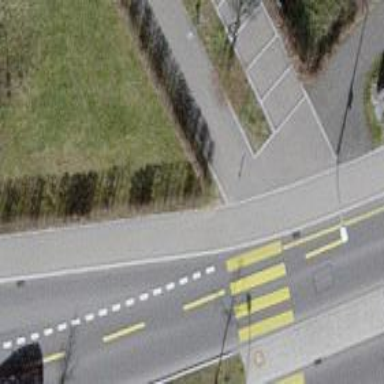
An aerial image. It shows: Bollard.